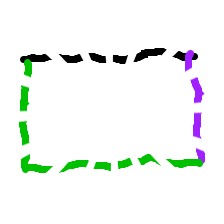
Shape: rectangle